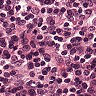
Metastatic tissue present: no